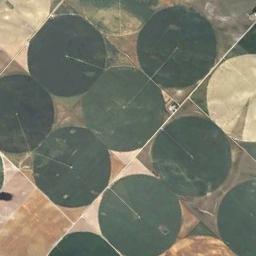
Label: circular_farmland